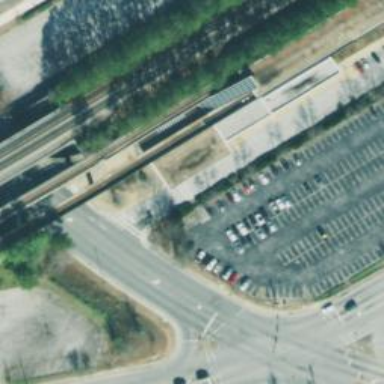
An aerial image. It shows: Bridge with electrified rail.